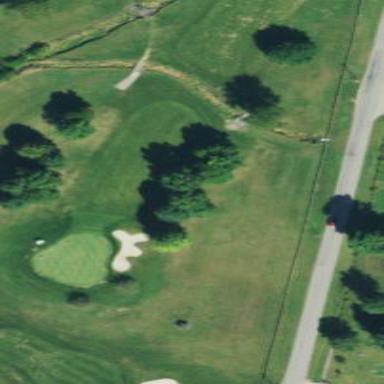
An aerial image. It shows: Golf fairway surrounded by grass.